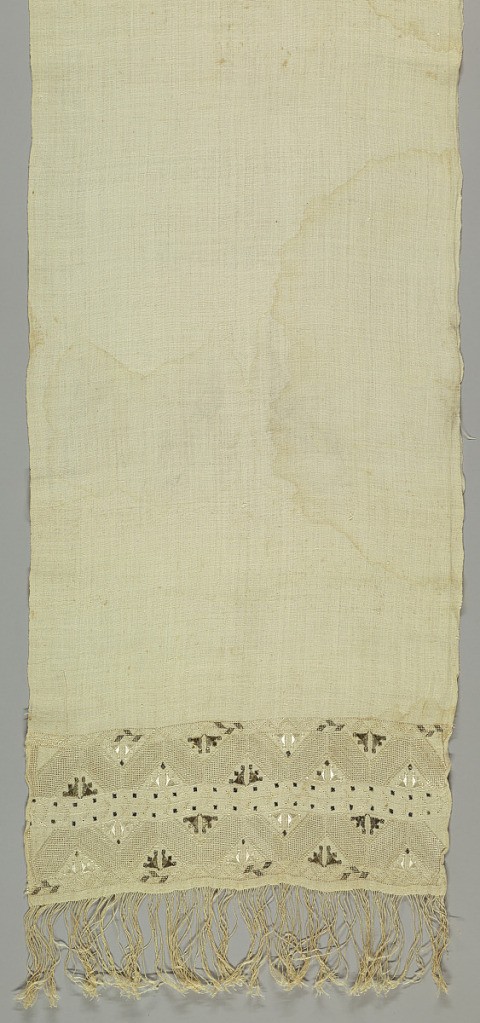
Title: Woman's headdress
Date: late 18th–early 19th century
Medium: raw silk, metal Technique: withdrawn element work and embroidery on plain weave
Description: Long cream-colored panel with wide embroidered border at each end and long warp fringe. Border shows two rows of triangles separated by wide zigzags of drawn work in silk and metal threads.